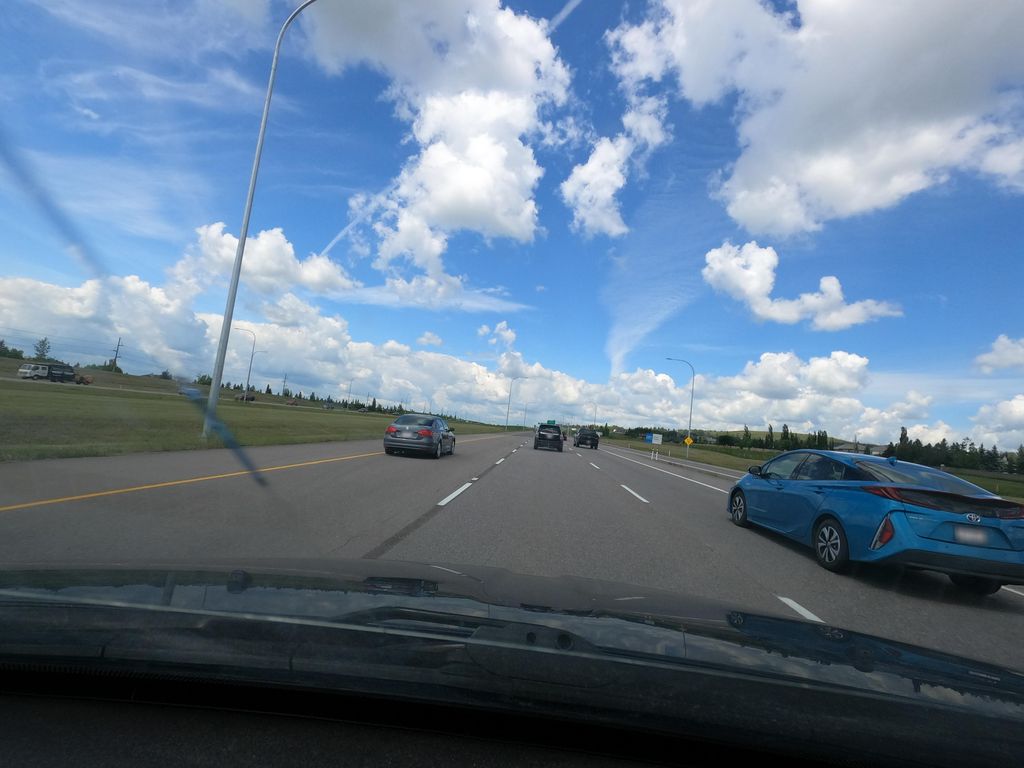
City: calgary